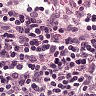
Metastatic tissue present: no